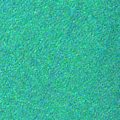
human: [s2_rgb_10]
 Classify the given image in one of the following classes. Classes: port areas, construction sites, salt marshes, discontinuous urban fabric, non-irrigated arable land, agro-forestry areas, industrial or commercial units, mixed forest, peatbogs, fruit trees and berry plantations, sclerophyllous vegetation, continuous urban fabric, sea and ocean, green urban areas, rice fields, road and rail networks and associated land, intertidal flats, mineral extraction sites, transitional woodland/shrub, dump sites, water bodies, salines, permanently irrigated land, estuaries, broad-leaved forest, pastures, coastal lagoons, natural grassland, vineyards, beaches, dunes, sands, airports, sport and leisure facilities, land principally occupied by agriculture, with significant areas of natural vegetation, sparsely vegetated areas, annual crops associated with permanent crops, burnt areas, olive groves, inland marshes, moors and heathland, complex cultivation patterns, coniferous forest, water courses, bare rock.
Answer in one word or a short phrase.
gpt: sea and ocean